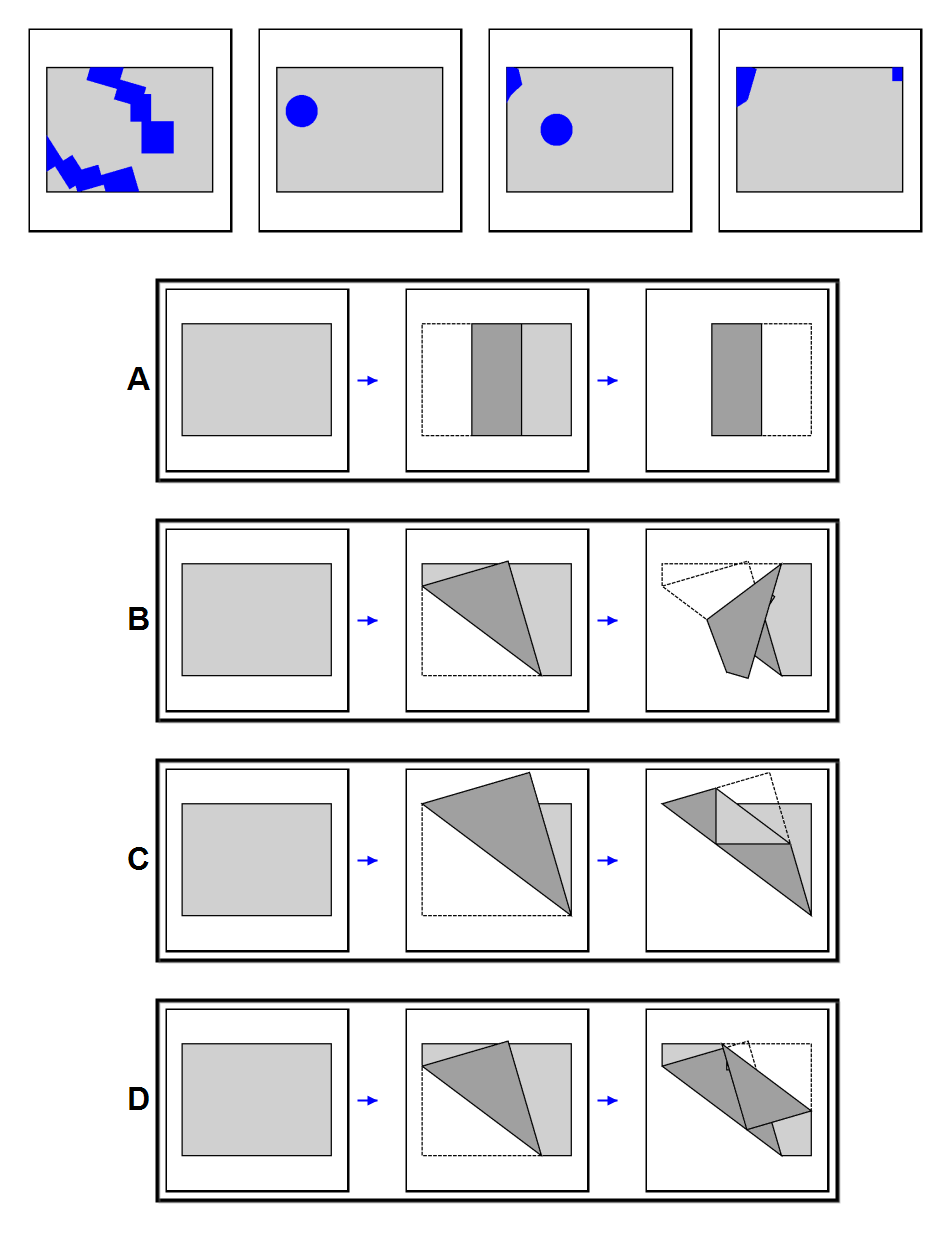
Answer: B